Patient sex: F
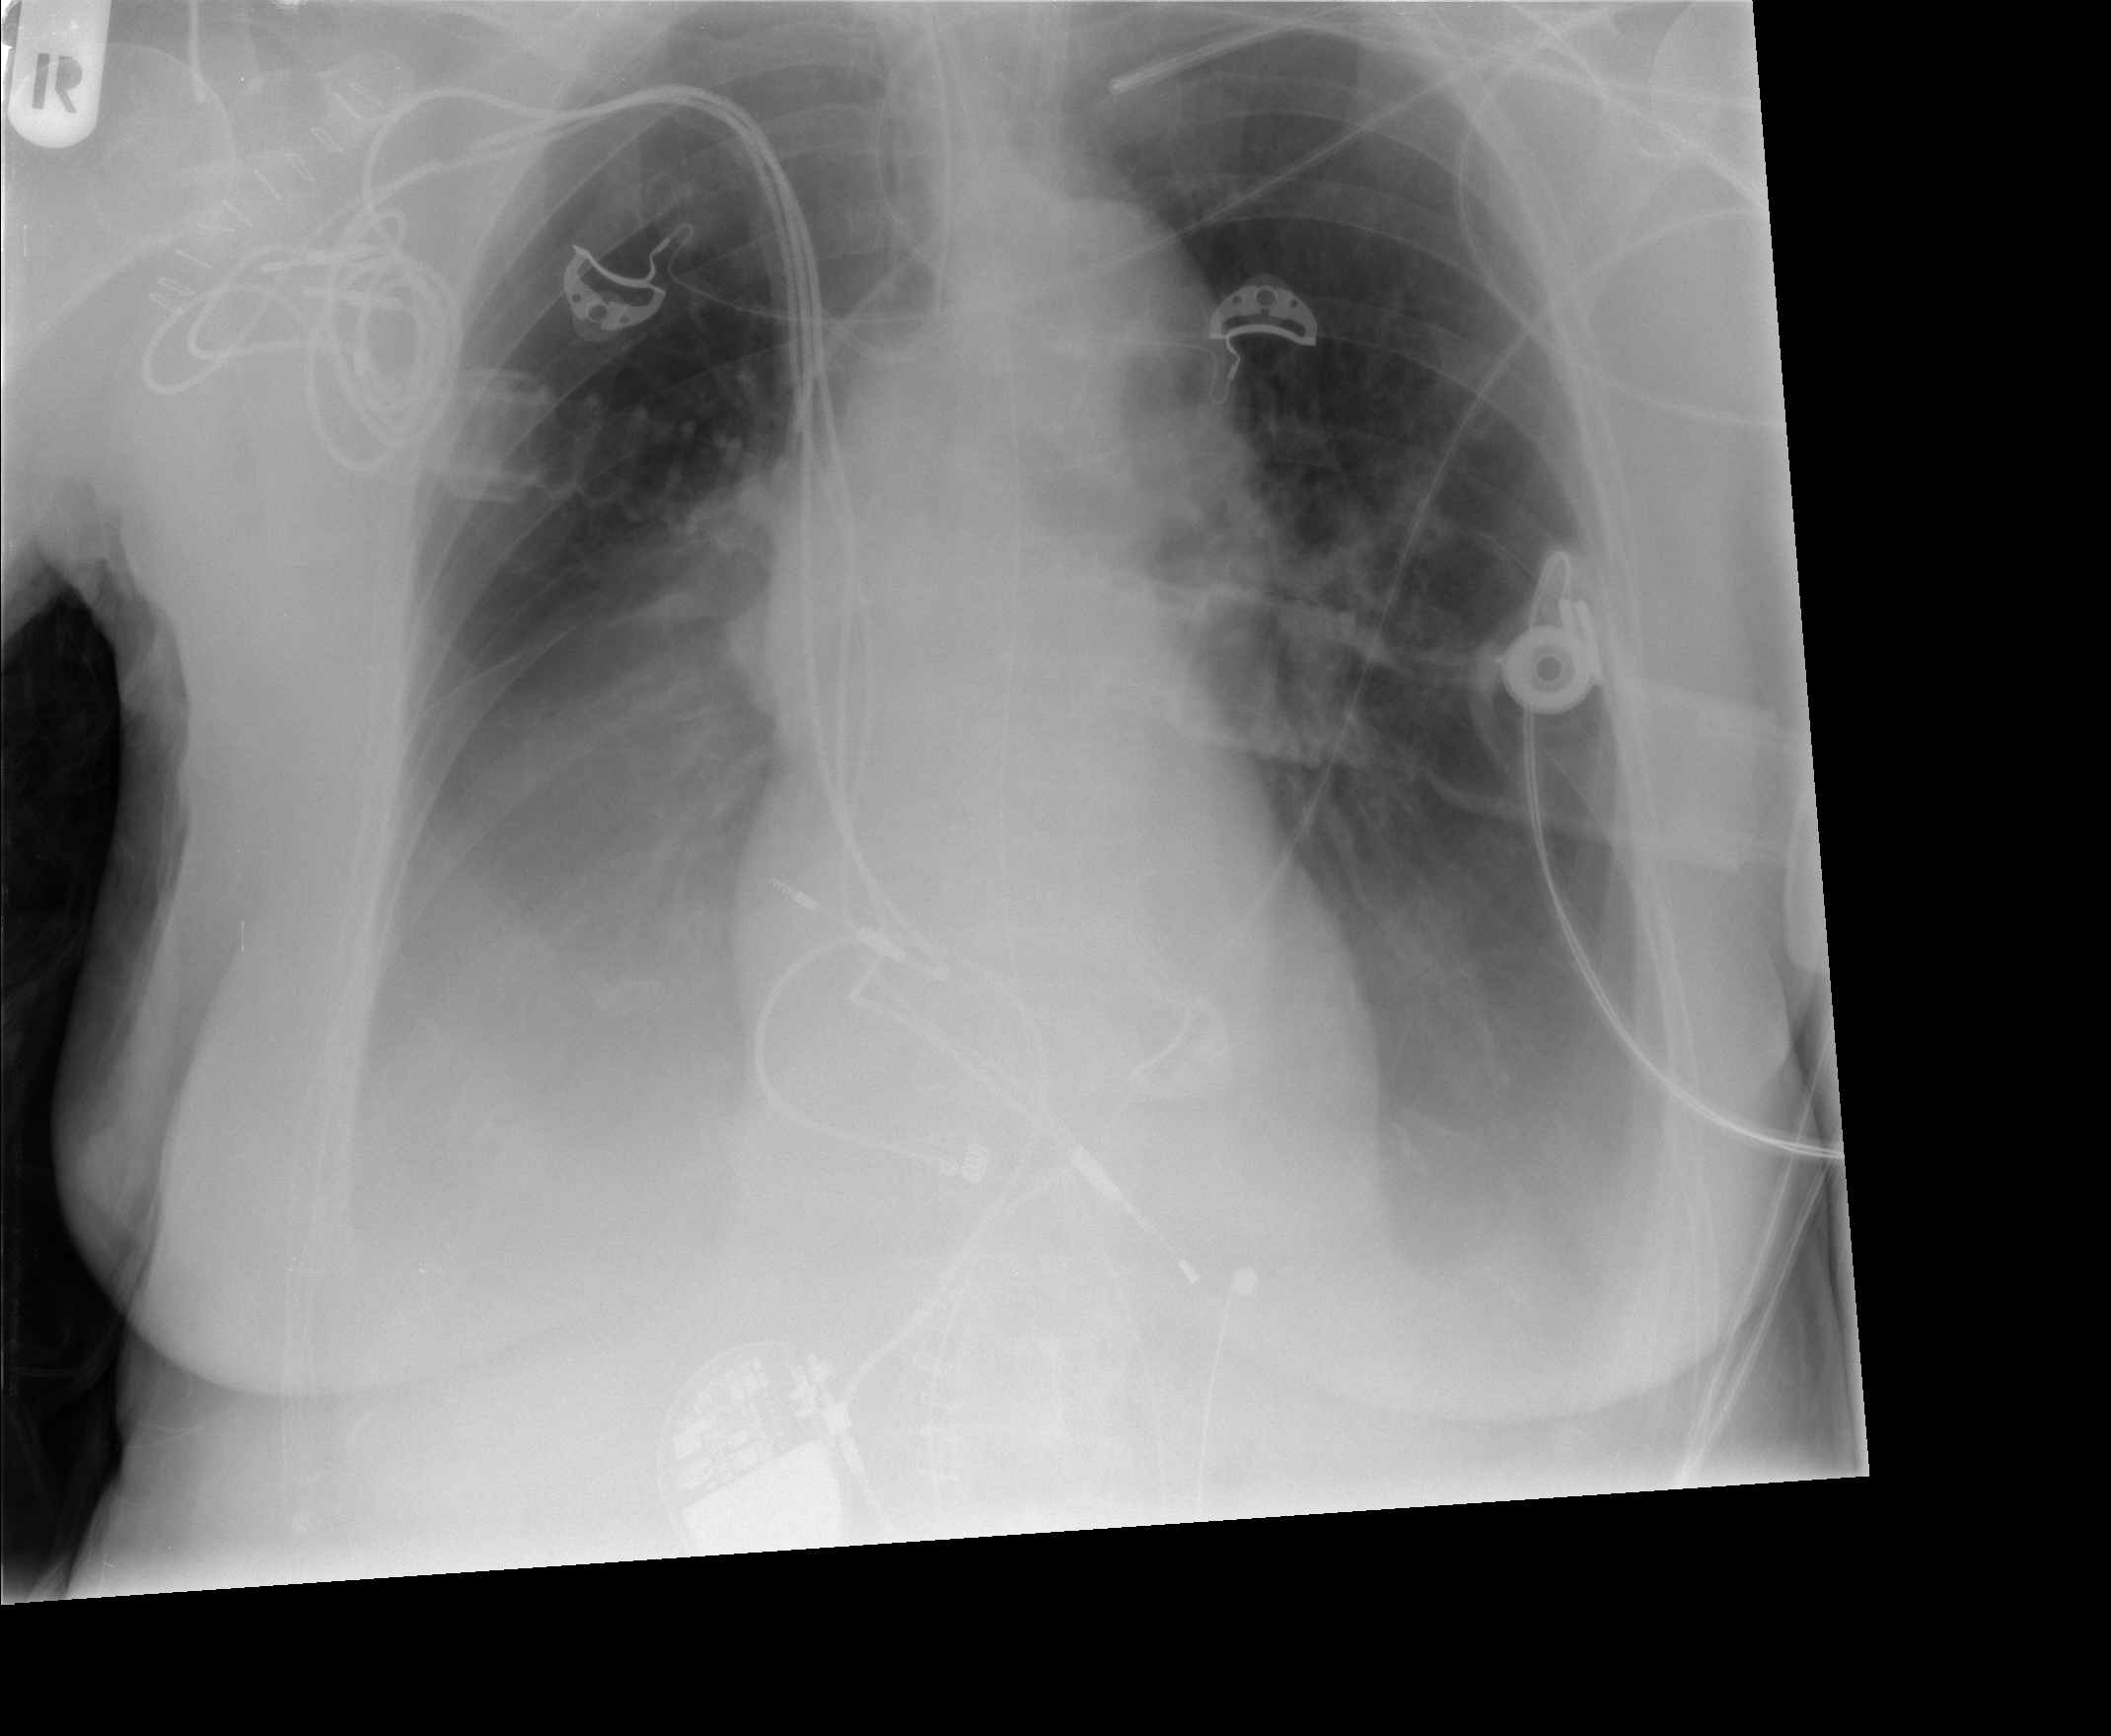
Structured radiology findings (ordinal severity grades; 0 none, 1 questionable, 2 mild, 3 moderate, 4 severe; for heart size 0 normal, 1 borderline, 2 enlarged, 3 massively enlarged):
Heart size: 0
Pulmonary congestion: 0
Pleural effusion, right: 3
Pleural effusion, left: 2
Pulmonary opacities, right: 0
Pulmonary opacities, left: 0
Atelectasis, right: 2
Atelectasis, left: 2